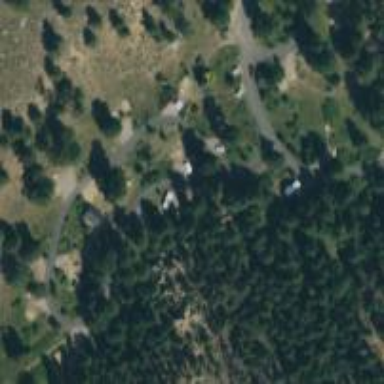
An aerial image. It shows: Camping site with tents and caravans.